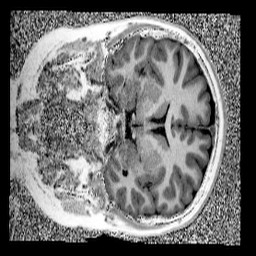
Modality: UNIT1
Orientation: coronal
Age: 13
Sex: male
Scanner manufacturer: siemens
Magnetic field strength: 3 T
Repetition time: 4 s
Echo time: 0.00299 s